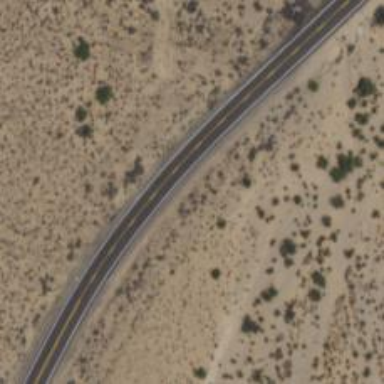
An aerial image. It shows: Secondary road.